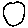
Label: circle